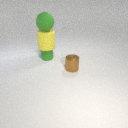
large yellow rubber cylinder above small green rubber cylinder